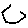
Label: hexagon